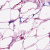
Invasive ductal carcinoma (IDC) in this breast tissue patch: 0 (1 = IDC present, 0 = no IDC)